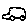
Label: car